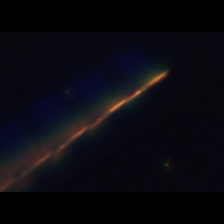
Taxon: Psuedo-nitzschia
Group: Diatoms